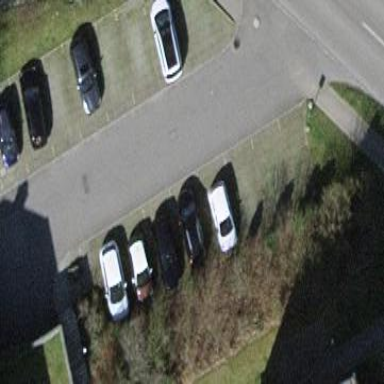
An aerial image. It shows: Parking area with asphalt surface.